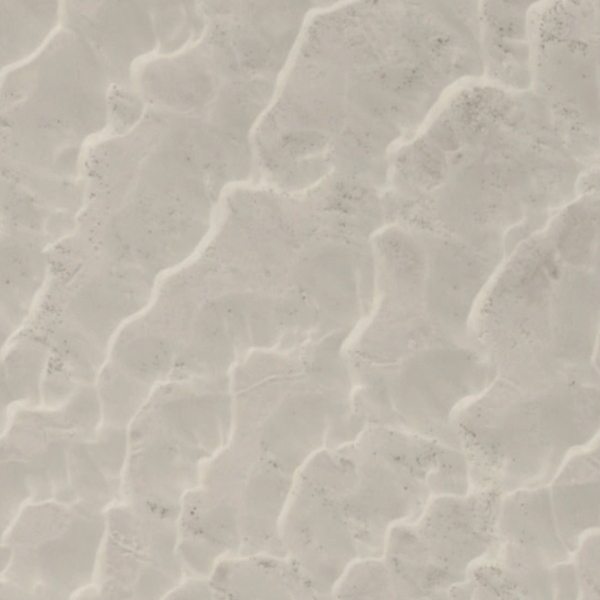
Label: Desert